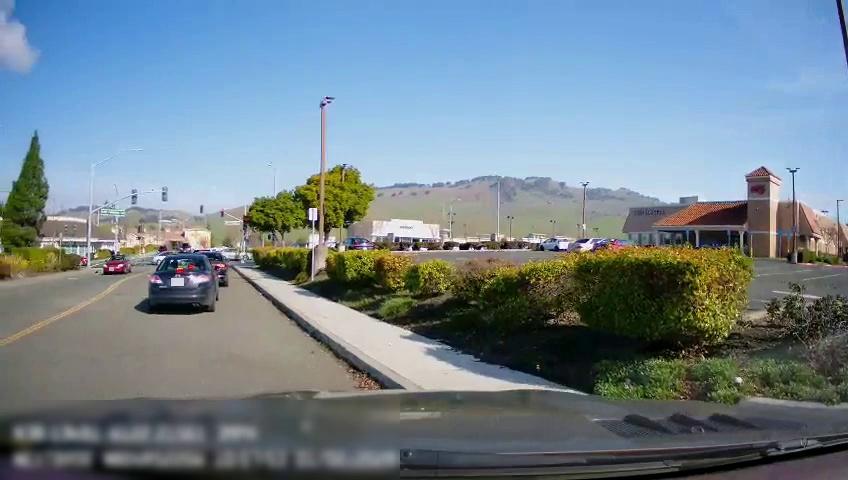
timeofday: Day
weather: Sunny
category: Drivable Space
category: Drivable Space
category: Vehicles | Car
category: Vehicles | Car
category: Vehicles | Car
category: Vehicles | Car
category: Vehicles | Car
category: Vehicles | Car
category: Vehicles | Car
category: Vehicles | Car
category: Vehicles | SUV
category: Vehicles | Car
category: Lanes | Current Lane
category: Lanes | Opposite Lane
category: Traffic | Signs
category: Traffic | Signs
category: Traffic | Lights
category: Traffic | Lights